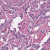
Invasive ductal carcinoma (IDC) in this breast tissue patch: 1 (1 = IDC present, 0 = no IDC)